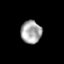
Tissue: skin
Cell type: Epithelial cells
Senescence score: 0.2499
Nuclear area (px): 464
Mean DAPI intensity: 167.05